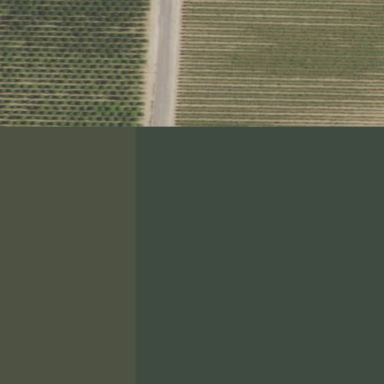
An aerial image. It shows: Vineyard.